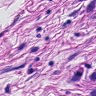
Metastatic tissue present: yes